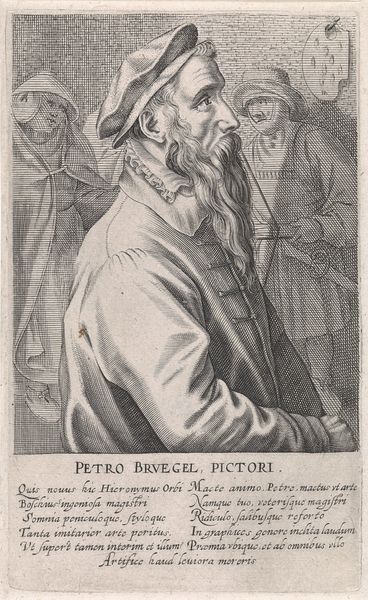
Titel: Portret van Pieter Bruegel
Künstler: Hendrick (I) Hondius
Standort: Amsterdam
Institution: Rijksmuseum
Schlagwörter: mann, weiß, frau, hintergrund, hut, hüte, männer, profil, schwarz, skizze, zeichnung, bart, kappe, mütze, mensch, bild, bildnis, portrait, porträt, halbfigur, schrift, seitlich, hat, men, people, soldier, sword, white, black, collar, gray, grey, hair, lace, nose, old, painting, sitting, wall, woman, atelier, maler, picture, schwarz-weiß, radierung, stich, portait, schwert, text, beschriftung, palette, profile, portät, man, background, ear, eyes, spanish, breughel, flowing, side, black and white, brow, coat, mouth, silk, buttons, etching, hats, illustration, beard, french, jacket, writing, photo, beschreibung, bruegel, letters, satin, person, newspaper, clothes, shoulder, vest, antique, renaissance, italian, side view, artist, engraving, medieval, eye, horse, paint, eyebrow, guards, description, latin, button, mustache, words, pictori, petro, soft, portraiture, title, poem, wrinkled, brim, peg, scientist, long beard, 3 men, luxuriant, lace-trimmed, tucked, flogs, petro bruegel, petro bruegel pictori, brvegel, peter breugel, petro brvegel, palaate